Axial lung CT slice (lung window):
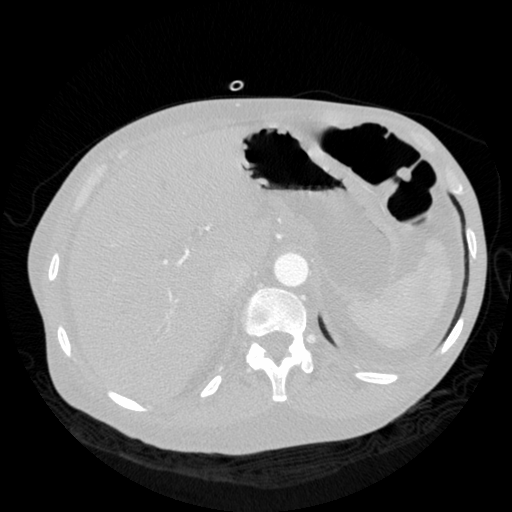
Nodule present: no